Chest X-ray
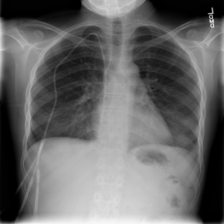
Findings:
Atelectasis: negative
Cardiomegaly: negative
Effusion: negative
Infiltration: negative
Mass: negative
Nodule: negative
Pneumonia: negative
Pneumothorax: negative
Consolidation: negative
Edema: negative
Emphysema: negative
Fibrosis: negative
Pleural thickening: negative
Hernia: negative